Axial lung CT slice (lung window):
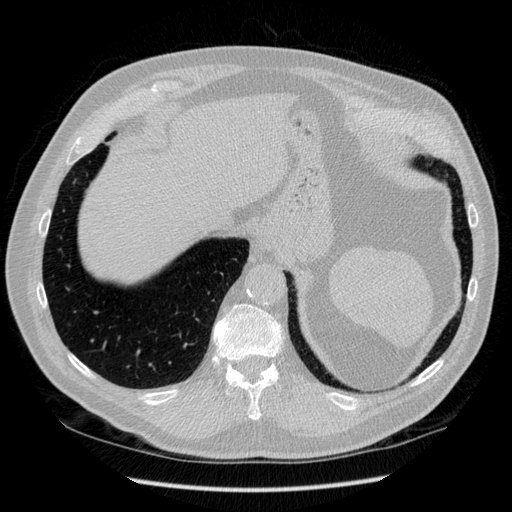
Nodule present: no